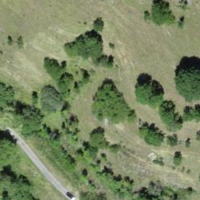
EUNIS habitat code: 26
Species observed at this site:
Garrulus glandarius